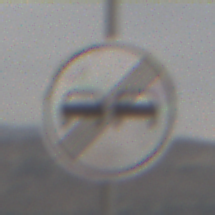
Verkehrszeichen: EndeUeberholverbot
Umgebung: Outdoor, Nature
Tageszeit: MorningAfternoon
Wetter: Overcast
Licht: Natural
Jahreszeit: NotSpecified
Kontrast: LowContrast